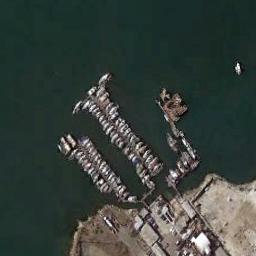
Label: harbor